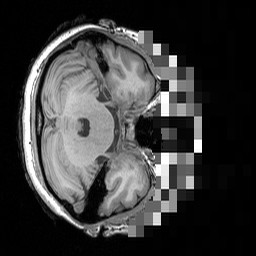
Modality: T1w
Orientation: axial
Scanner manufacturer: siemens
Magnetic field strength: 3 T
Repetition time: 1.5 s
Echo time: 0.00291 s